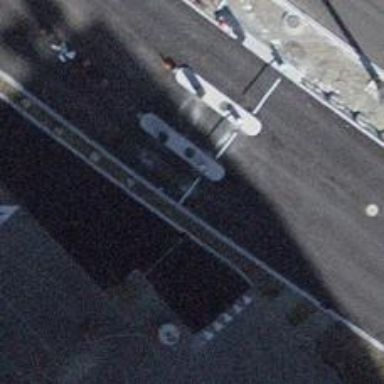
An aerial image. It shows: Lift gate barrier.